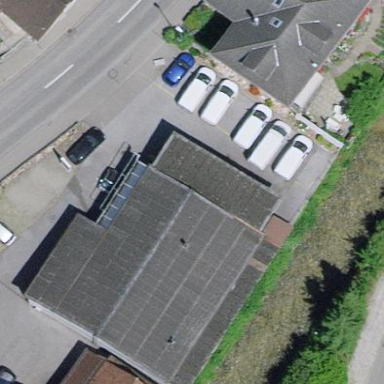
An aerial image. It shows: View of roof of building.